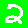
Digit: 2